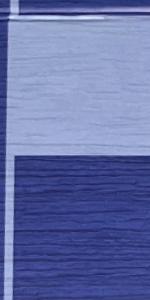
Label: Empty